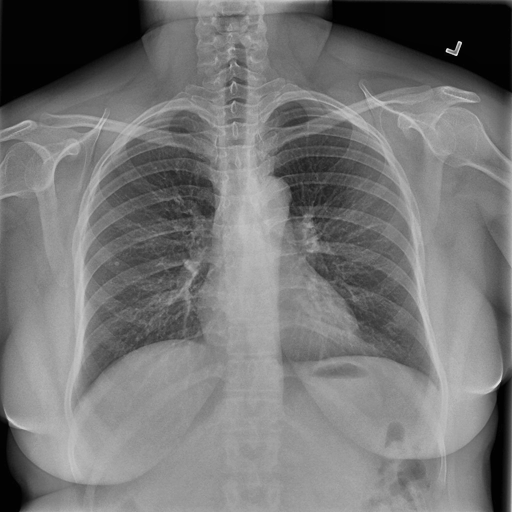
Finding: NORMAL